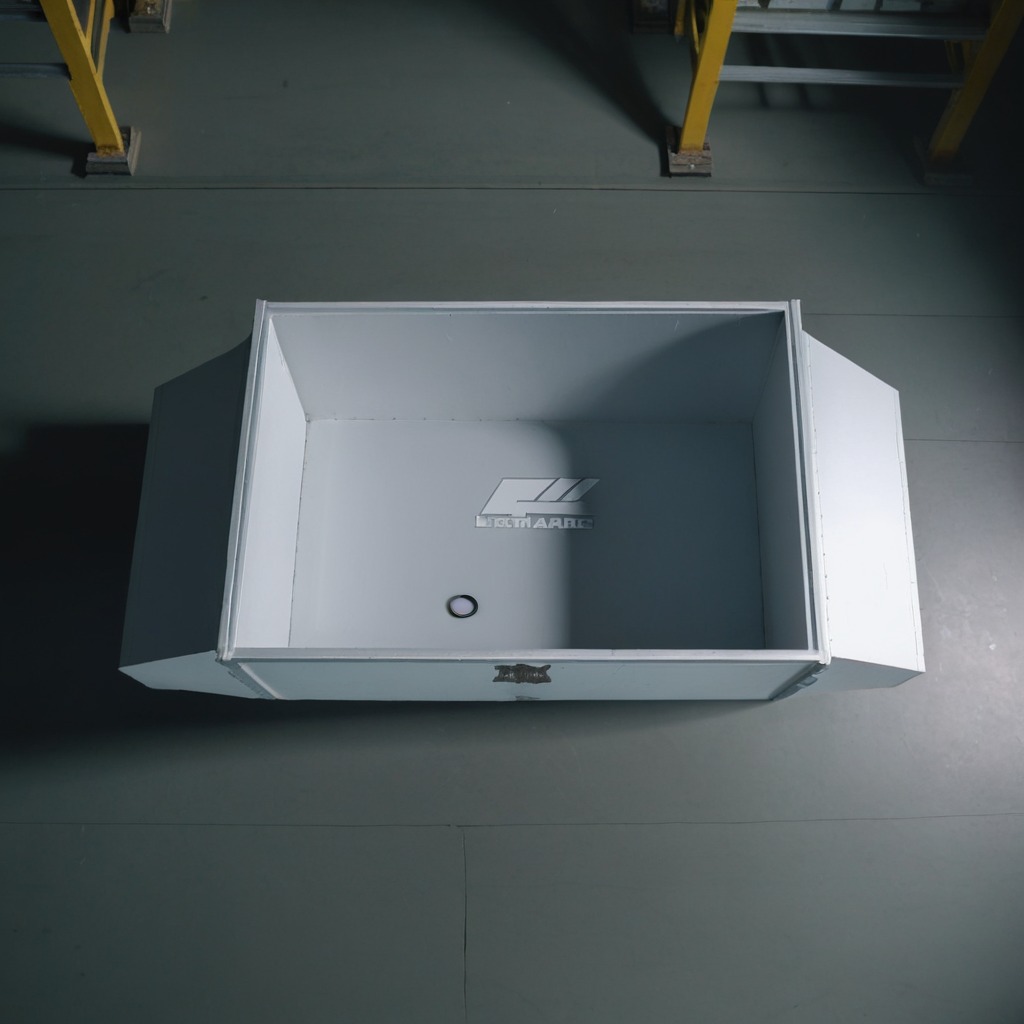
A rubber O-ring is lying on the toolbox surface in the airplane hangar workshop.